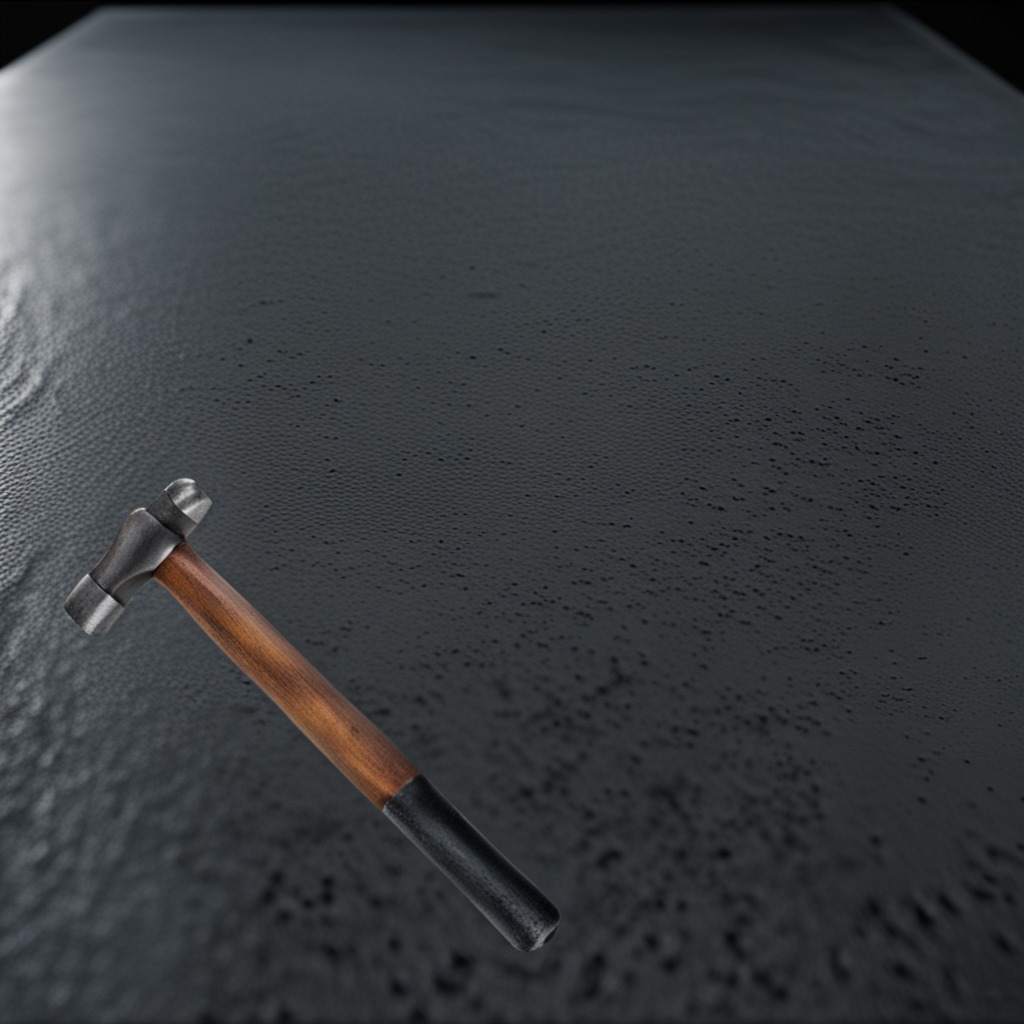
A hammer lies on a clean granite table inside a workshop at night dim ambient light soft shadows worn but